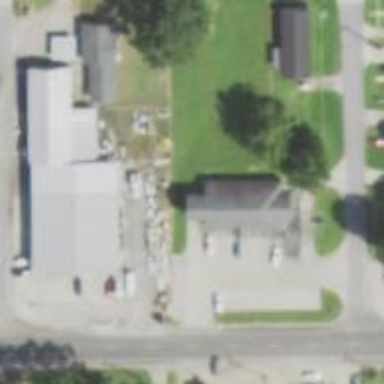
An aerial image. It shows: Post office.